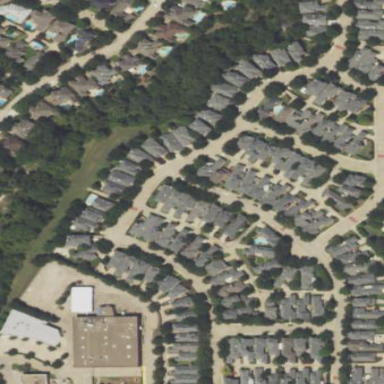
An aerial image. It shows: Residential area composed of single-family homes.